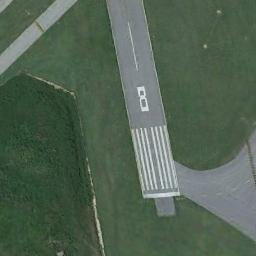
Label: runway